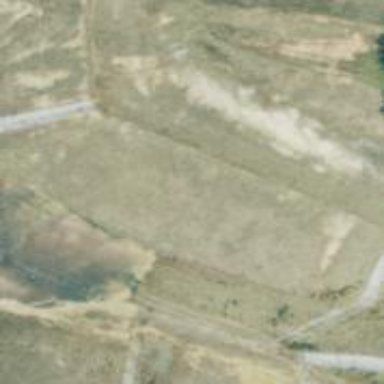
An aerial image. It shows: Abandoned railway spur.